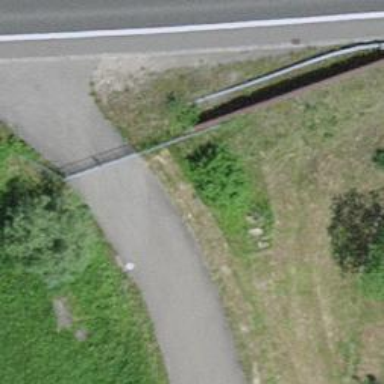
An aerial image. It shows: Gate.